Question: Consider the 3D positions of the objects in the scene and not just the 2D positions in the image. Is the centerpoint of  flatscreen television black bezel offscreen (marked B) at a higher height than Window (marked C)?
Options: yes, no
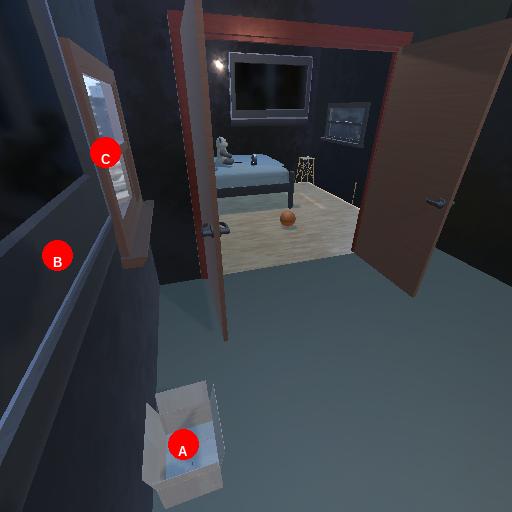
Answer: yes